Question: Holla....I have to find the extreme coordinates that are visible in the map currently based on my current location's coordinates.
I have included a google map in my website.
I have set the 'zoom level to 6' & 'maximum zoom value to 8' & 'minimum zoom value to 2' in my map.
I have 'centered my map based on my current location'.
To obtain the coordinates of my current position, I used Maxmind's geoip service.
'''
<script language="JavaScript" src="http://j.maxmind.com/app/geoip.js"></script>
<script language="JavaScript">var laa=geoip_latitude();</script>
<script language="JavaScript">var lonn=geoip_longitude();</script>
'''
After obtaining my current position, I used those values to center my map.
Here's the Javascript code I used to display & center map.
'''
<script>
//map included.
function initialize()
{
var myLatlng=new google.maps.LatLng(laa,lonn);
var mapProp = {
center: new google.maps.LatLng(laa,lonn),
zoom:6,
maxZoom: 8,
minZoom:2,
mapTypeId: google.maps.MapTypeId.ROADMAP
};
var map = new google.maps.Map(document.getElementById("googleMap"),mapProp);
var image = 'mapmarkers/you-are-here-2.png';
var marker = new google.maps.Marker({
position: myLatlng,
map: map,
title: 'I am Here.',
icon: image
});
}
function loadScript()
{
var script = document.createElement("script");
script.type = "text/javascript";
script.src = "http://maps.googleapis.com/maps/api/js?key=AIzaSyDY0kkJiTPVd2U7aTOAwhc9ySH6oHxOIYM&sensor=false&callback=initialize";
document.body.appendChild(script);
}
window.onload = loadScript;
</script>
'''
HTML code used to include map into my web page is:
'''
<div id="googleMap" style="width:900px;height:500px;">
</div>
'''

I have included a screenshot of my map.
I have added a green marker to identify my current location. Now based on that, I wanna find the 4 extreme coordinates that I have marked (circled) in red.
I don't know how to acheive this. Any tips from anyone??
Gracias. :)
I want to find the extreme coordinates whenever user zooms in or zooms out based on mouse over or mouse down function.
Worst thing is, IDK how to achieve that.
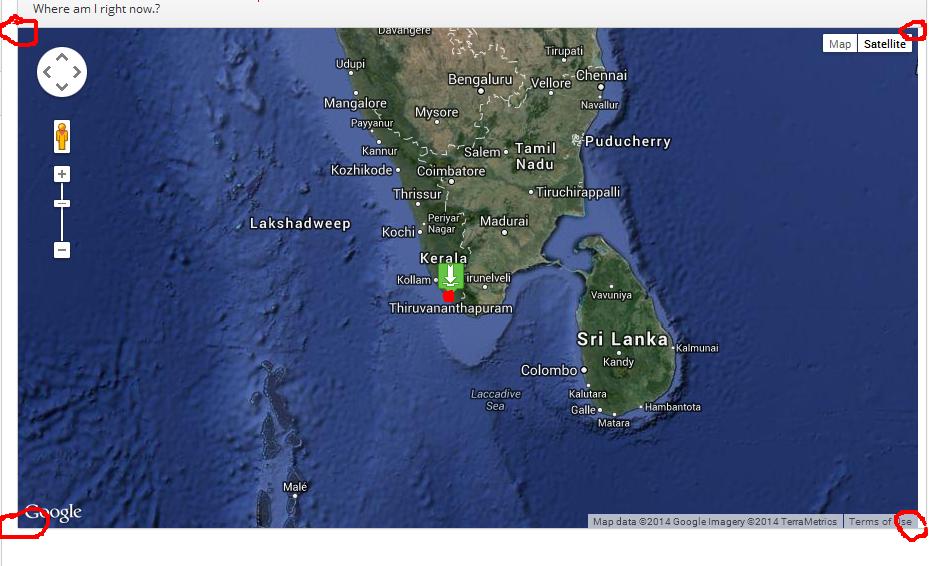
Answer: Use the 'getBounds()' method. <URL>
Use it in a 'bounds_changed' event listener. That should suit your needs.
'''
google.maps.event.addListener(map, 'bounds_changed', function () {
var bounds = map.getBounds();
var southWest = bounds.getSouthWest();
var northEast = bounds.getNorthEast();
});
'''
<URL>
With this, you will be able to calculate the 2 other points. Hope this helps.